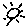
Label: sun